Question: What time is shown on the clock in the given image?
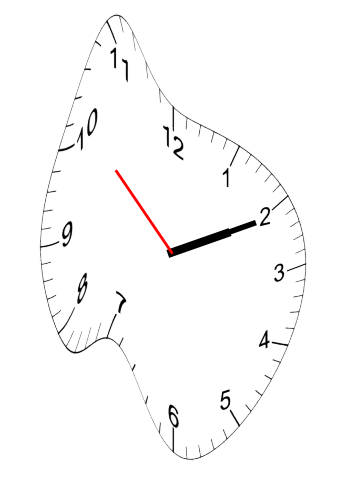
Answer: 02:10:52